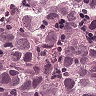
Metastatic tissue present: yes